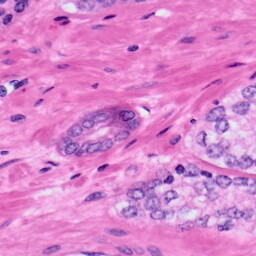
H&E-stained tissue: Prostate